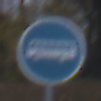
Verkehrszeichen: Busssonderstreifen
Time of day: MorningAfternoon
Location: Outdoor (Urban)
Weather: Overcast
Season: NotSpecified
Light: Natural